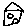
Label: house